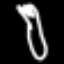
Label: fork